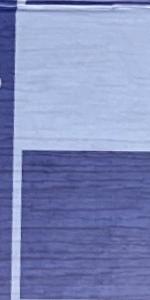
Label: Empty